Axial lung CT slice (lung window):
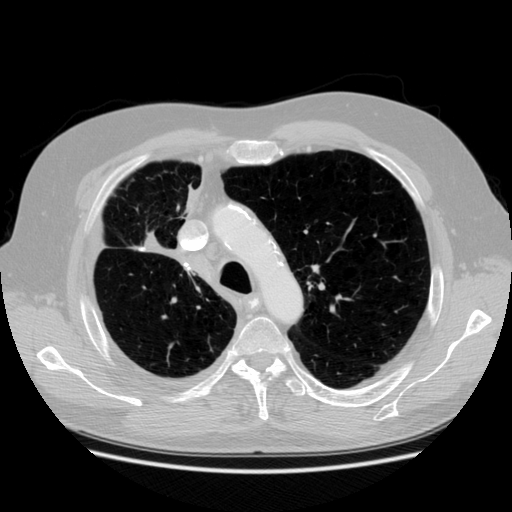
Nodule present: no